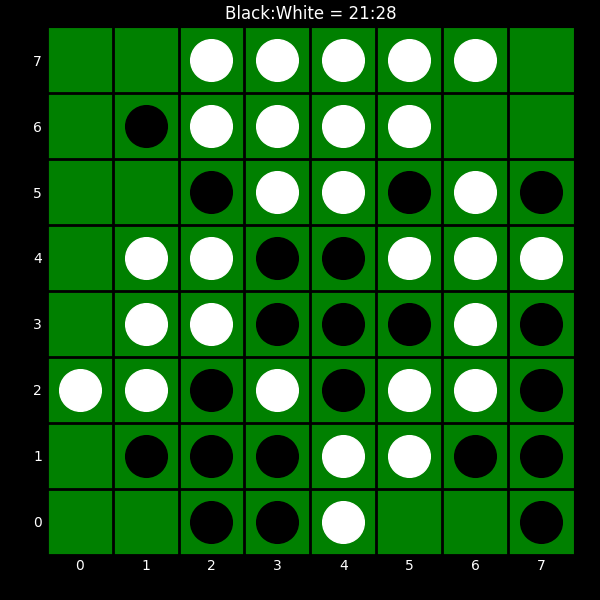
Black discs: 21
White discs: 28